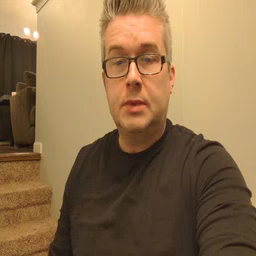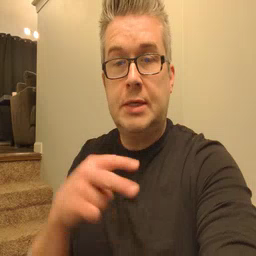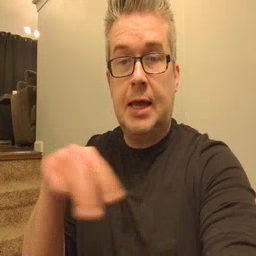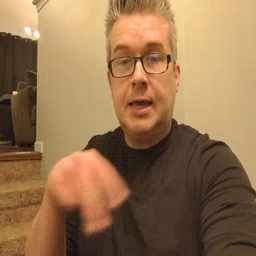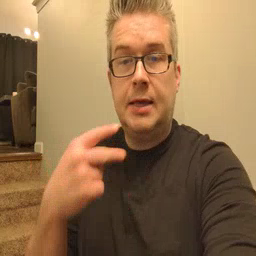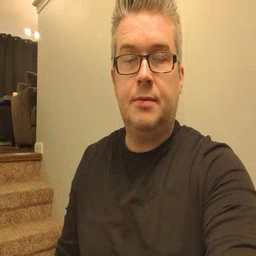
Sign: dance